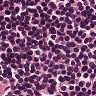
Metastatic tissue present: no